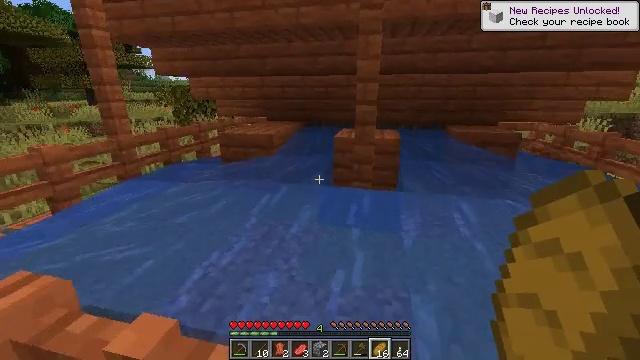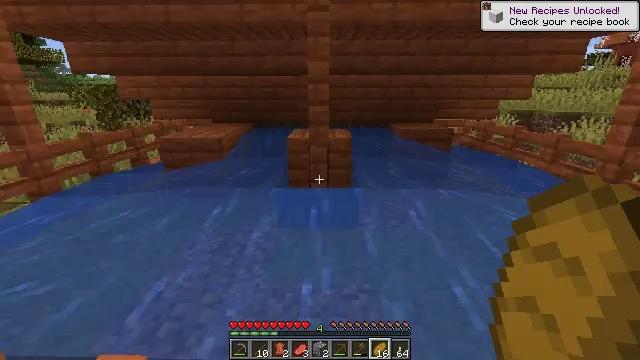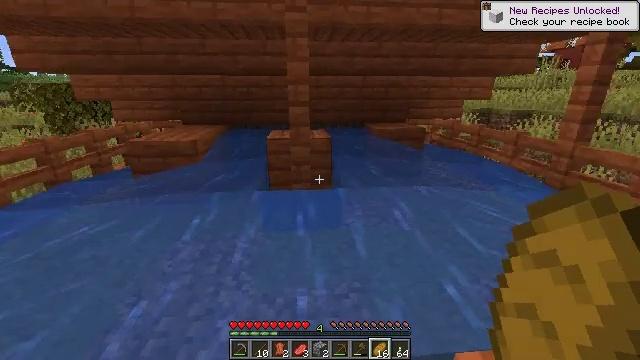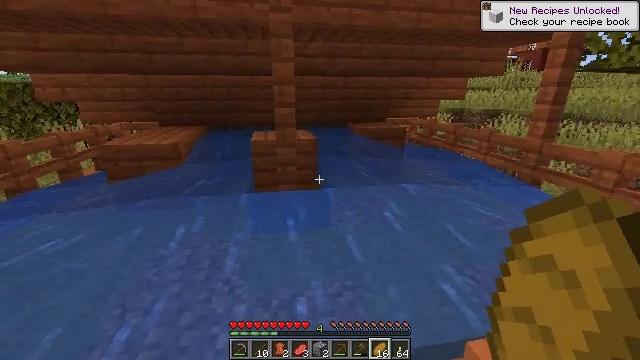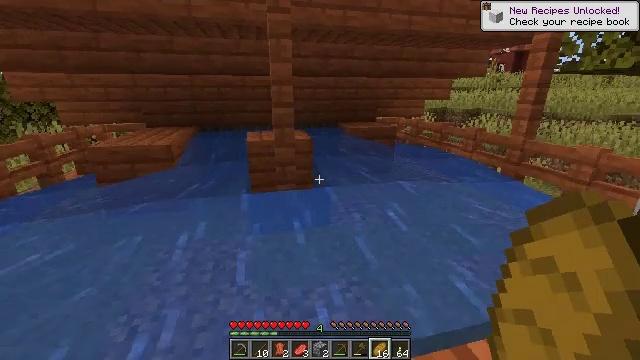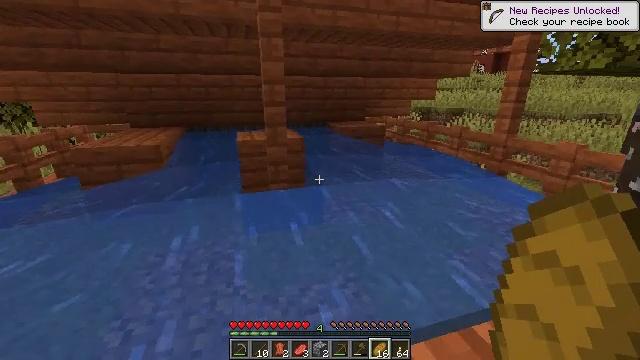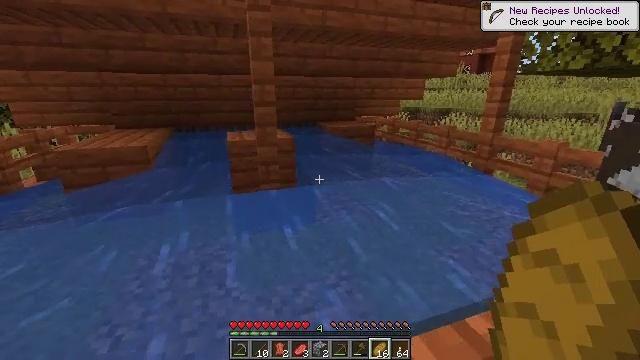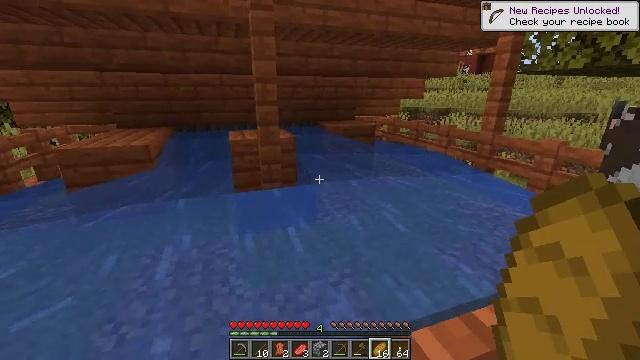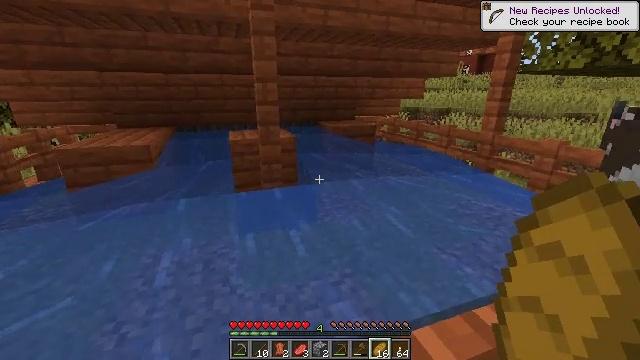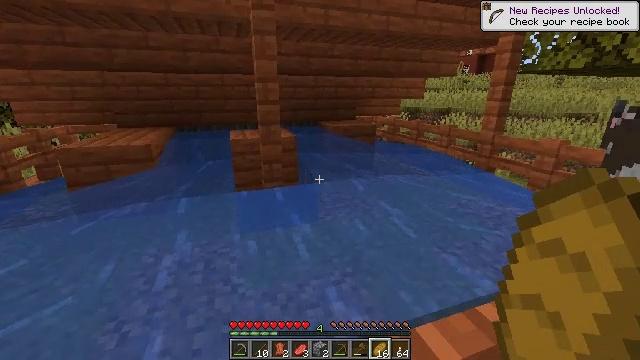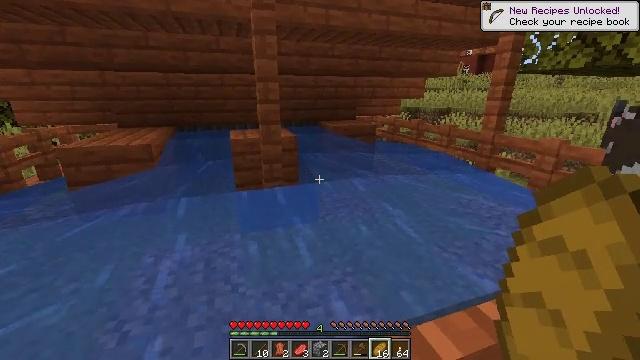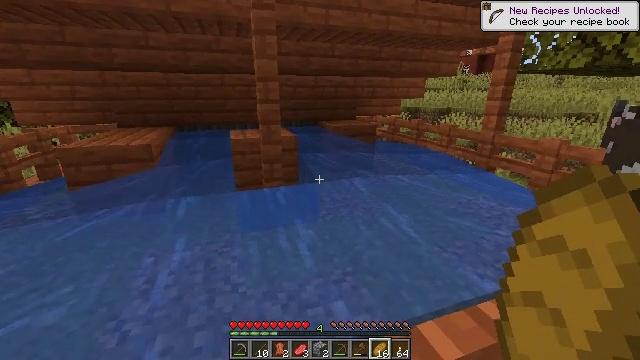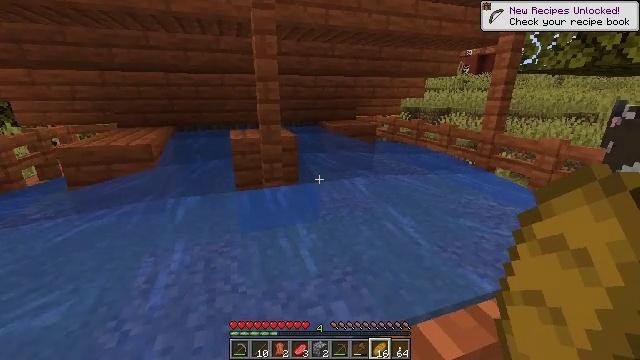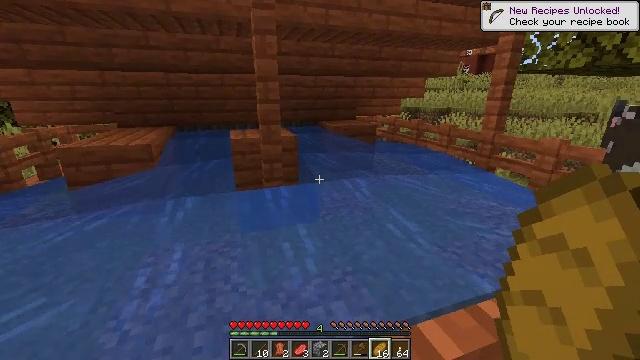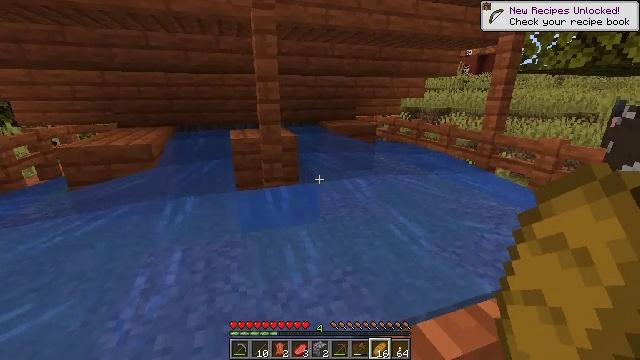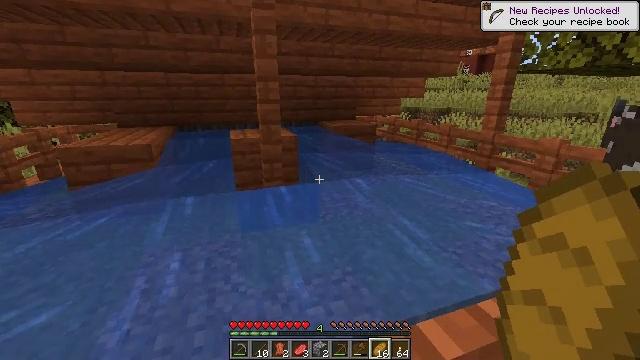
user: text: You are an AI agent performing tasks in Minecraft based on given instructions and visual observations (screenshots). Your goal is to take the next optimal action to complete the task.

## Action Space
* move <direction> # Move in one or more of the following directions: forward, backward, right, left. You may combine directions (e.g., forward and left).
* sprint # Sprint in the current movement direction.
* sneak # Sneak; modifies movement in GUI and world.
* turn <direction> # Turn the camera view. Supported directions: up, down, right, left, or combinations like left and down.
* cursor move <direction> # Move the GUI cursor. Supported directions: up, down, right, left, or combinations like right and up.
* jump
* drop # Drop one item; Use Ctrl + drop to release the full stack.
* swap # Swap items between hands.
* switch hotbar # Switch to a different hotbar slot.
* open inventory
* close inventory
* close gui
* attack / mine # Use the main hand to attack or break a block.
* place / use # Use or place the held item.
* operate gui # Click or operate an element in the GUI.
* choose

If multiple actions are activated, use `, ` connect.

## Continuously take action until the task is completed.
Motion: motion action
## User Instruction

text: Attack the hay block to get hay.
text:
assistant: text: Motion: move left, turn right
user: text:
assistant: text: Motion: move left, turn right
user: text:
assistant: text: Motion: move left, turn right
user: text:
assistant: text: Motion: turn right
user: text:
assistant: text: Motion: turn right
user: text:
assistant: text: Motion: turn right
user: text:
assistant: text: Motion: no_op
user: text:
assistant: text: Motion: no_op
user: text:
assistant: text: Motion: no_op
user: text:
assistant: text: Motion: no_op
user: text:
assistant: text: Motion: no_op
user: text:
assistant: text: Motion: no_op
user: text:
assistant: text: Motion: no_op
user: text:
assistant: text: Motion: no_op
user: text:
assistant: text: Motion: no_op
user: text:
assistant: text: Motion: no_op
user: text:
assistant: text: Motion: no_op
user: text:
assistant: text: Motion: no_op
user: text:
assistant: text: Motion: no_op
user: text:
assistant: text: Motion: no_op
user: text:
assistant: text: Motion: no_op
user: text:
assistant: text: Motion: no_op
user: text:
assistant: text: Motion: no_op
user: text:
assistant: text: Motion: no_op
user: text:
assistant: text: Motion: turn left
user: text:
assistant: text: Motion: turn left
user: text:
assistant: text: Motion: turn left
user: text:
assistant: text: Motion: turn left
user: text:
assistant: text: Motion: move forward, turn left
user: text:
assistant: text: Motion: move forward, turn left